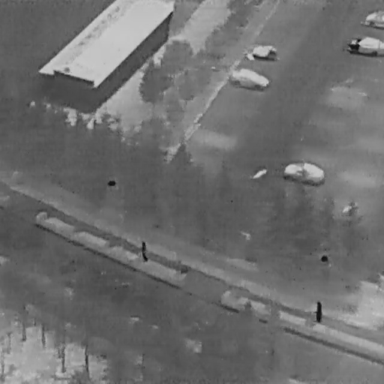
There are two People in the infrared image.